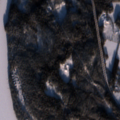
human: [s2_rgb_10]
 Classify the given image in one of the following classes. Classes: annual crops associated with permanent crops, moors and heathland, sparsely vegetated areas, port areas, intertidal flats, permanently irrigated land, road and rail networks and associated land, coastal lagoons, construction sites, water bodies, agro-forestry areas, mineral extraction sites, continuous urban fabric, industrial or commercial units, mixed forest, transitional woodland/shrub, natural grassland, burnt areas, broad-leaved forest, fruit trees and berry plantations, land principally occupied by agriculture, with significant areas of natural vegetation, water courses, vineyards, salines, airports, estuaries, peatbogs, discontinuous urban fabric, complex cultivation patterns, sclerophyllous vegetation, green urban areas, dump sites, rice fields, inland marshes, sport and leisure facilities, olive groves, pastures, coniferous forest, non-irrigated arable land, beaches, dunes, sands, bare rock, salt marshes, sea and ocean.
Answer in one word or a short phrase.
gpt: coniferous forest, mixed forest, transitional woodland/shrub, water bodies